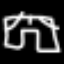
Label: pants